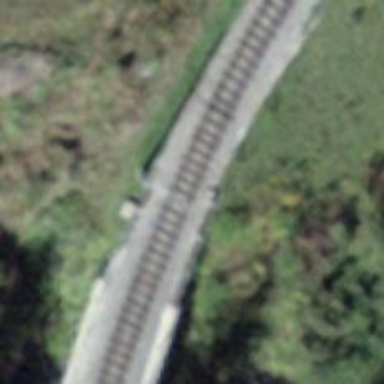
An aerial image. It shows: Narrow-gauge railway bridge with electrified contact lines over single track.